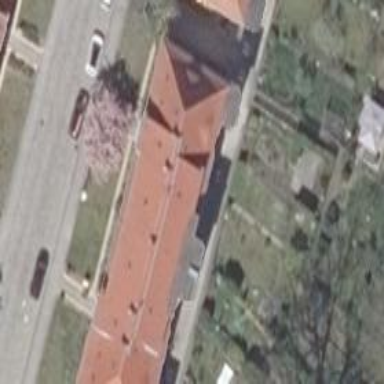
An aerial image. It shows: Historic building.